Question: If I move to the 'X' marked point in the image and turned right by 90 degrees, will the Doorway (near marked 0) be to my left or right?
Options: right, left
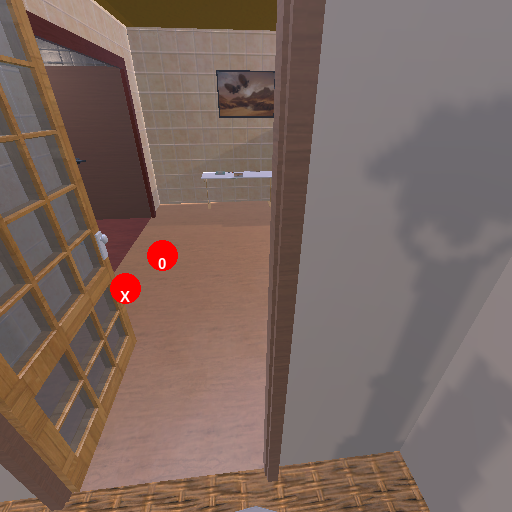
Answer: right